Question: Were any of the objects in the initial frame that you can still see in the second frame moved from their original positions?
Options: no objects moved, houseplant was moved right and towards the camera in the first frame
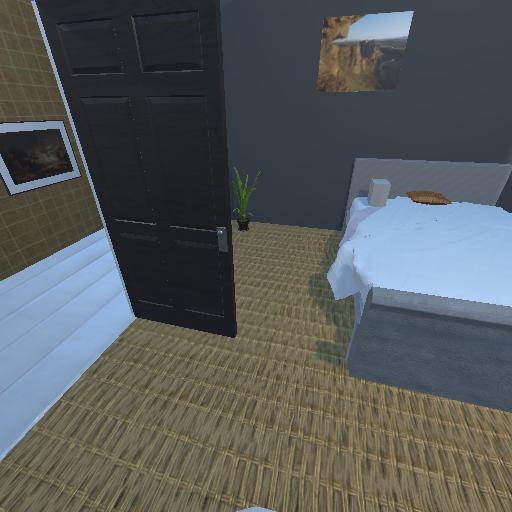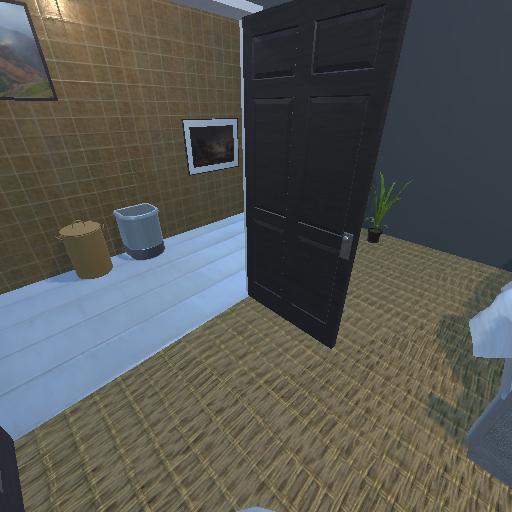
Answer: no objects moved